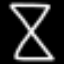
Label: hourglass